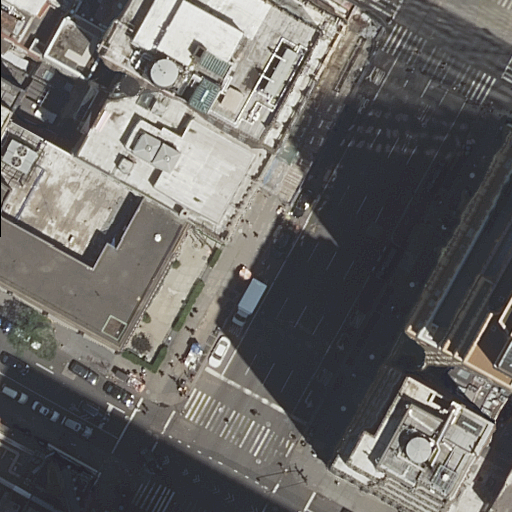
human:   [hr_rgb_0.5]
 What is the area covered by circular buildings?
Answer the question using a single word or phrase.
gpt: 0m2

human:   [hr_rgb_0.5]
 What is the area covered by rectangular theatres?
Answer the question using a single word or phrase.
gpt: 114m2

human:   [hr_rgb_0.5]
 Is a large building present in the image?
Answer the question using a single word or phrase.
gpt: yes

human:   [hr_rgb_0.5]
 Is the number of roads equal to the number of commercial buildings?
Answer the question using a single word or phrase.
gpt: no

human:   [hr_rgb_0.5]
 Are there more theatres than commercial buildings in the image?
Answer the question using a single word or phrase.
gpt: yes

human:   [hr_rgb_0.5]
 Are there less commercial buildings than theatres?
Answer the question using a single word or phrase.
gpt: yes

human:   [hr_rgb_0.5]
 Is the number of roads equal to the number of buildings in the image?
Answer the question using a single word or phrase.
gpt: no

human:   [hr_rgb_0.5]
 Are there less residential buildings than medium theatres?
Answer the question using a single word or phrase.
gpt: no

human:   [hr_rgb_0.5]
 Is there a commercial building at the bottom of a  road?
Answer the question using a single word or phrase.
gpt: no

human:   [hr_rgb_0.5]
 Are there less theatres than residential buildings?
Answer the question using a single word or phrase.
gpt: yes

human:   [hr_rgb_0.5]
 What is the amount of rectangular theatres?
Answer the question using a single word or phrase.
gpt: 1

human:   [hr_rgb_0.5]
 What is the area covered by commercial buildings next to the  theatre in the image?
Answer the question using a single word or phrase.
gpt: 0m2

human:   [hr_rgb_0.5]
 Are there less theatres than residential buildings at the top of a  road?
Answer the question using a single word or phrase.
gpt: yes

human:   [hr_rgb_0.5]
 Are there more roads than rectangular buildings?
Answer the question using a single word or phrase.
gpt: yes

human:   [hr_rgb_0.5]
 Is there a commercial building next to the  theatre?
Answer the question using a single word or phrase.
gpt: no

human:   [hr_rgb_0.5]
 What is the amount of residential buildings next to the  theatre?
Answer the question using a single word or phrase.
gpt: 11

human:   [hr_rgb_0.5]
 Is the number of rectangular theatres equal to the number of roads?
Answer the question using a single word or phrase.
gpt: no

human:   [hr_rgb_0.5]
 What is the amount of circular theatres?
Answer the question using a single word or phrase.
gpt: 0

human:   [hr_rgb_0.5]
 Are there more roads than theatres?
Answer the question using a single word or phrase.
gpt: yes

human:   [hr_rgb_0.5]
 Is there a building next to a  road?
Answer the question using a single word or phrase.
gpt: yes

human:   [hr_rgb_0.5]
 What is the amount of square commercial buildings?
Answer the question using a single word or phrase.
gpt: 0

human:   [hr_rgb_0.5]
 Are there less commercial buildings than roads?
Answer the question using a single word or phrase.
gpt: yes

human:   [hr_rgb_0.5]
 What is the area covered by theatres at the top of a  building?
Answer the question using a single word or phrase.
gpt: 114m2

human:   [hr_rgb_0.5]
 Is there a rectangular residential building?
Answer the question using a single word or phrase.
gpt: yes

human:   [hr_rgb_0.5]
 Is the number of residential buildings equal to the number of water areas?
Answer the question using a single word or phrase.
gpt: no

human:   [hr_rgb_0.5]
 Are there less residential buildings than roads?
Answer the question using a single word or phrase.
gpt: yes

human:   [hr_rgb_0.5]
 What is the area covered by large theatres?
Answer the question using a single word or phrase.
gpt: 0m2

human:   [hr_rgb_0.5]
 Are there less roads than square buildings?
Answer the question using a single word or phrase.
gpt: no

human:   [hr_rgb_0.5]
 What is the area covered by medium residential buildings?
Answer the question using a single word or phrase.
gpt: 461m2

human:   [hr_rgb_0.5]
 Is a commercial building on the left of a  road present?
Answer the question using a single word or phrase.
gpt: no

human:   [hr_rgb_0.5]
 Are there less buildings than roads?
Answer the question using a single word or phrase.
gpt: yes

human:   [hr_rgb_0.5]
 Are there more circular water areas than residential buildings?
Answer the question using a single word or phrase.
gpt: no

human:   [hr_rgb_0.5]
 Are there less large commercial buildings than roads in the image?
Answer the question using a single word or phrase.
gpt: yes

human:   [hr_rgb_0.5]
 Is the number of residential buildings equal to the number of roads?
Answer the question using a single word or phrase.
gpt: no

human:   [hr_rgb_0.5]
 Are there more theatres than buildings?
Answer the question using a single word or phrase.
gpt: no

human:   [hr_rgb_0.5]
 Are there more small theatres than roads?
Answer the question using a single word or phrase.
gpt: no